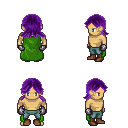
a pixel art fantasy rpg character, male body template, human, tanned skin, green cape, teal pants, purple loose hair, metal gloves, brown shoes, four views (front, back, left, right), 2x2 character sprite sheet, small pixel art, hard edges, no anti-aliasing